Aerial crown-view tile of a tropical tree (Barro Colorado Island, Panama), acquired 20240813:
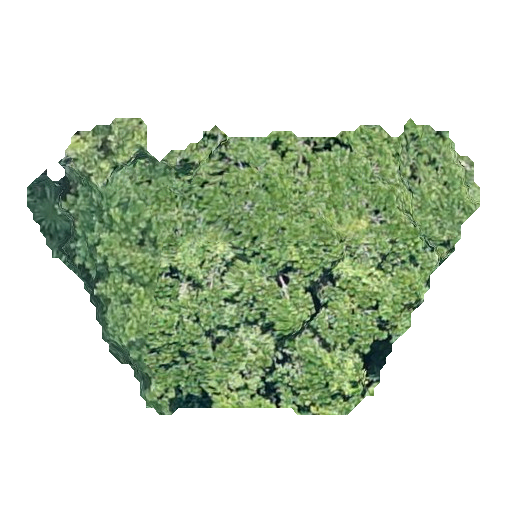
Species: Anacardium excelsum
GBIF accepted scientific name: Anacardium excelsum
Crown area: 144.757 m²